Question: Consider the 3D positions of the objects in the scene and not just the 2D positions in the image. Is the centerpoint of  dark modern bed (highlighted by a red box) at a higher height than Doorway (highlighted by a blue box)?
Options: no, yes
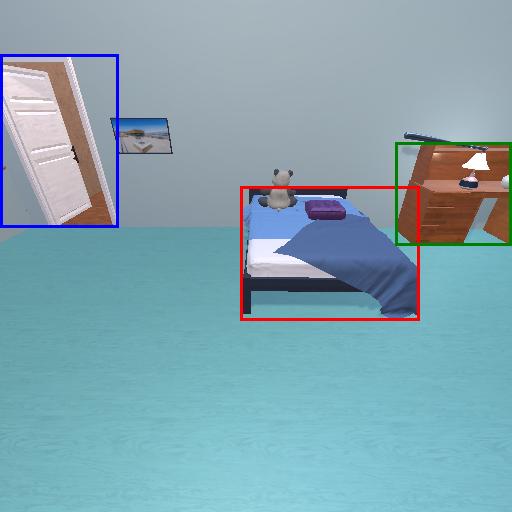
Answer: no